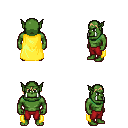
a pixel art fantasy rpg character, male body template, orc, green skin, yellow cape, red pants, plain hairstyle, four views (front, back, left, right), 2x2 character sprite sheet, small pixel art, hard edges, no anti-aliasing